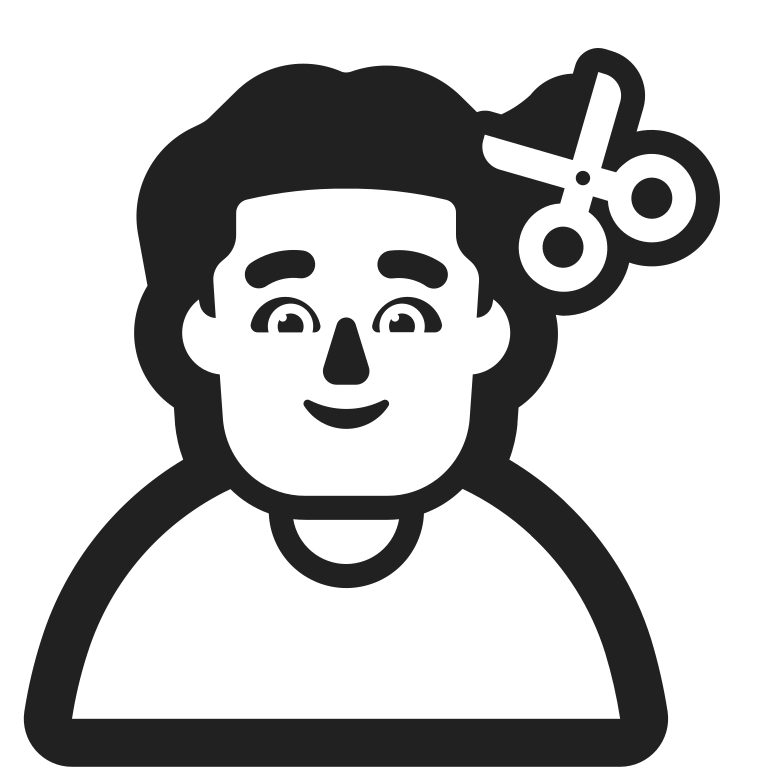
man getting haircut high contrast default